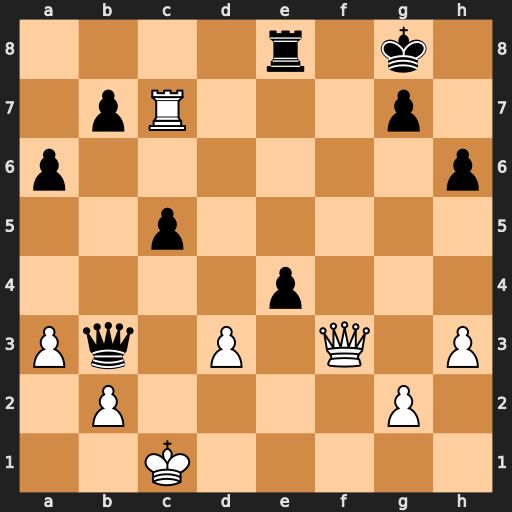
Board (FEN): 4r1k1/1pR3p1/p6p/2p5/4p3/Pq1P1Q1P/1P4P1/2K5
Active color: w
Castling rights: -
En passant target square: -
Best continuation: Qg4 Qf7 Rxf7